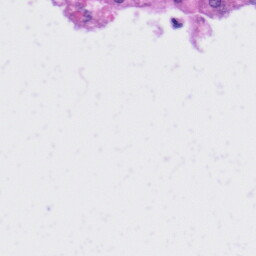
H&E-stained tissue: Liver